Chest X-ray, PA view. Patient: 61 years old, sex M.
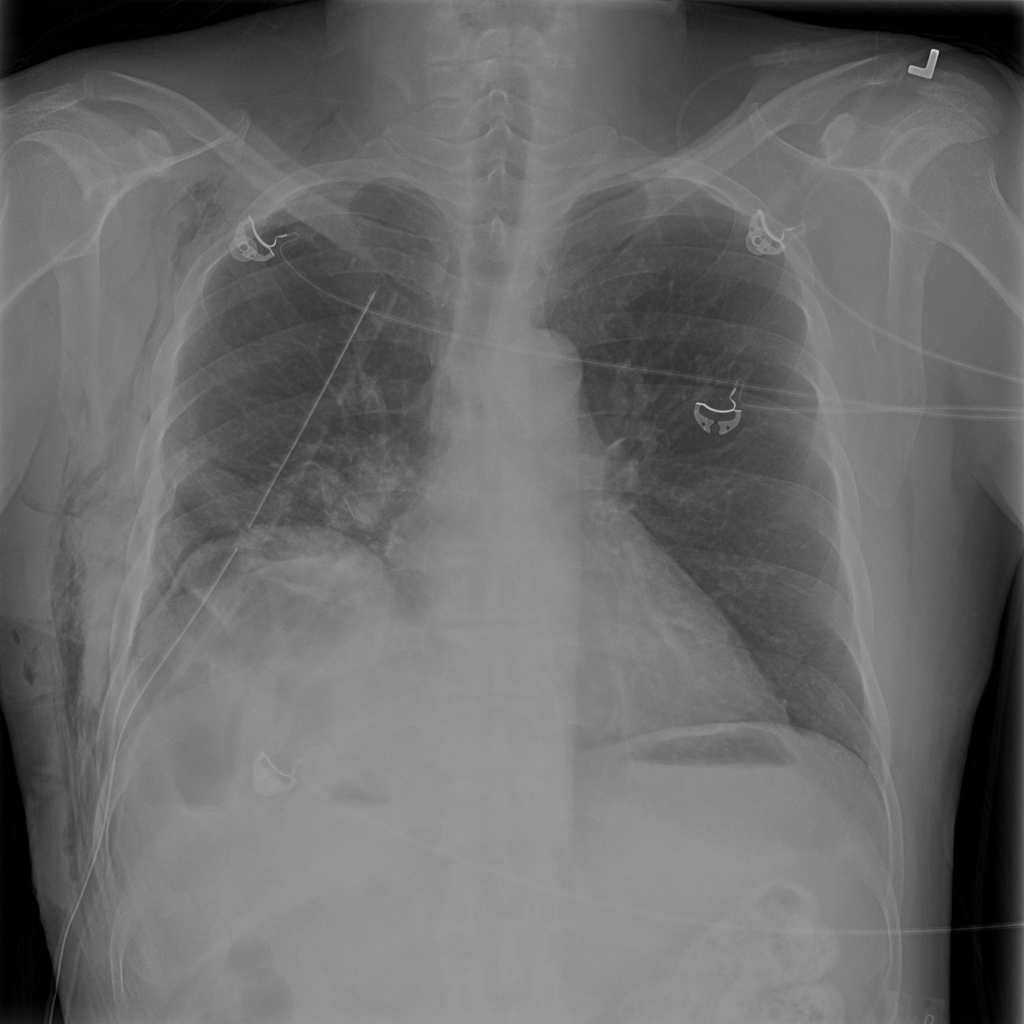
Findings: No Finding